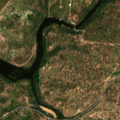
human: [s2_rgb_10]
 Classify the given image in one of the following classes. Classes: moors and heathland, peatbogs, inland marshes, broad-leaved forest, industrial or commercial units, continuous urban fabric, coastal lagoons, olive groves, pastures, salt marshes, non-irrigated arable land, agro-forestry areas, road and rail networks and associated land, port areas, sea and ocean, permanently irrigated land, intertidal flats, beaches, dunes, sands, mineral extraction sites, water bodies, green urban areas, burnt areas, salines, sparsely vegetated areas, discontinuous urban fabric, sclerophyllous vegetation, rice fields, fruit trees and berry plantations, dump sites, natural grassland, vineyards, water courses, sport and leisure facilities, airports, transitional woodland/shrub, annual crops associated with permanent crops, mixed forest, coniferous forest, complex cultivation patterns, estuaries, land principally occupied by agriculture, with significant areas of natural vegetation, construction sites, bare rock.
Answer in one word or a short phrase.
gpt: annual crops associated with permanent crops, agro-forestry areas, broad-leaved forest, water bodies